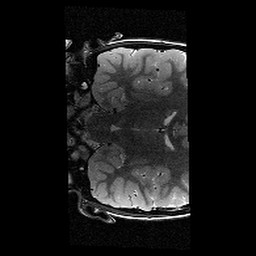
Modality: T2w
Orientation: coronal
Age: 10
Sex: male
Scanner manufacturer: siemens
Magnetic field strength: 3 T
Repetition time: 9.23 s
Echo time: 0.067 s